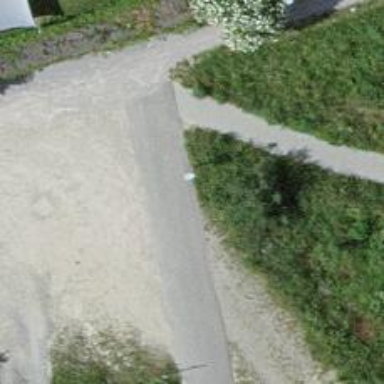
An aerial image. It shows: Asphalt cycleway.